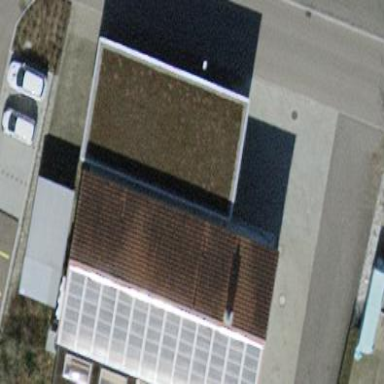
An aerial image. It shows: Commercial building.